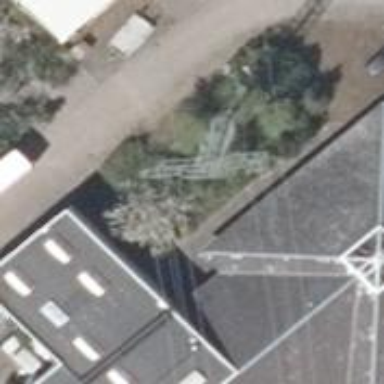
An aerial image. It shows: Power line is depicted.